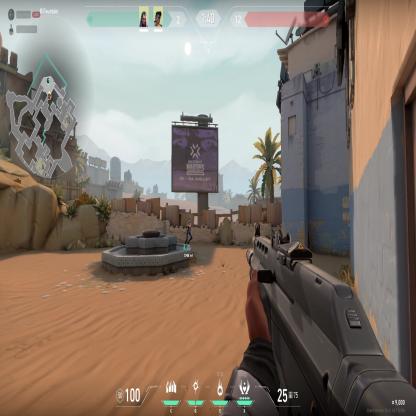
Label: teammate